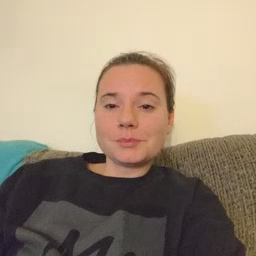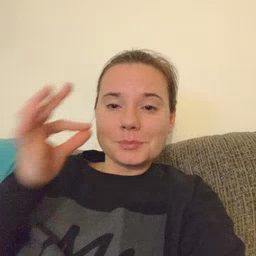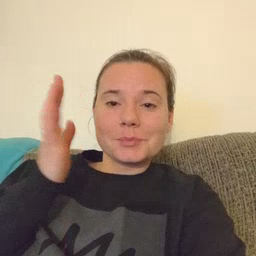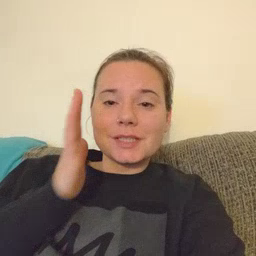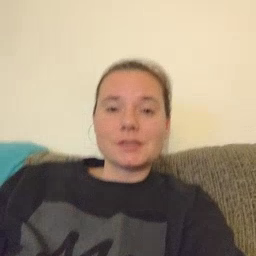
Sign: bee